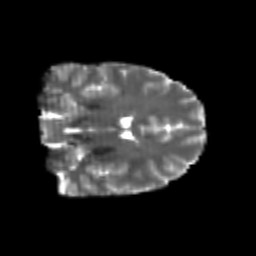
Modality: T2w
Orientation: coronal
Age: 25
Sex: male
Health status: healthy
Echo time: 0.074 s